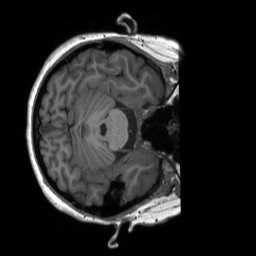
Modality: T1w
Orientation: axial
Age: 29
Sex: female
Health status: ill
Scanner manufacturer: siemens
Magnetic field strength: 3 T
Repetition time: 2.3 s
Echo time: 0.00232 s